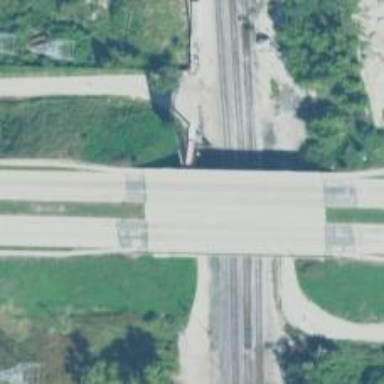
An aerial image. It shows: Secondary road bridge with dual carriageway.